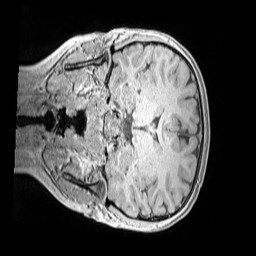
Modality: MP2RAGE
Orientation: coronal
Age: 10
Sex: female
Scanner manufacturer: siemens
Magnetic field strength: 3 T
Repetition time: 4 s
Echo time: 0.00299 s